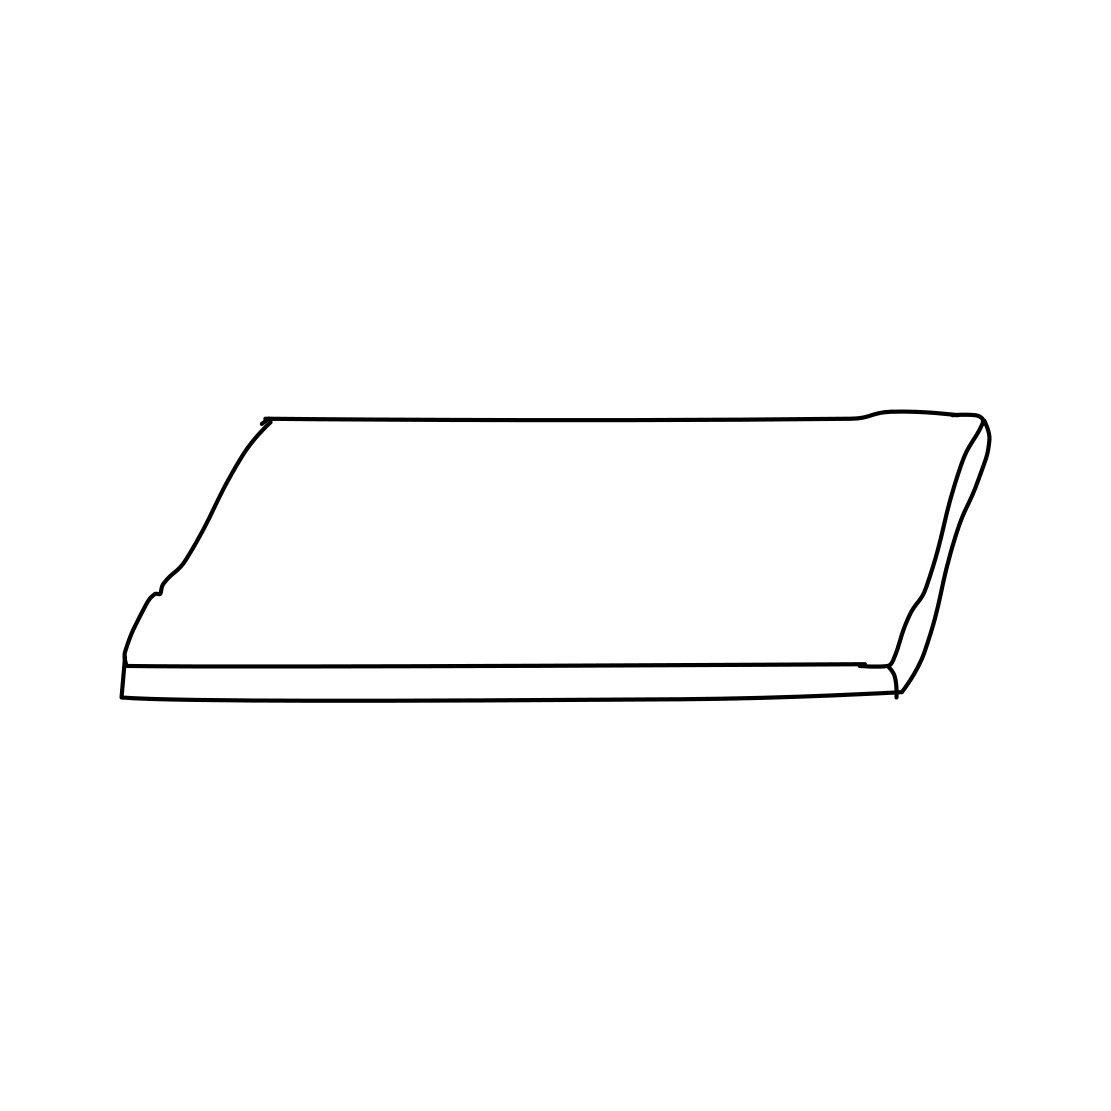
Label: bed